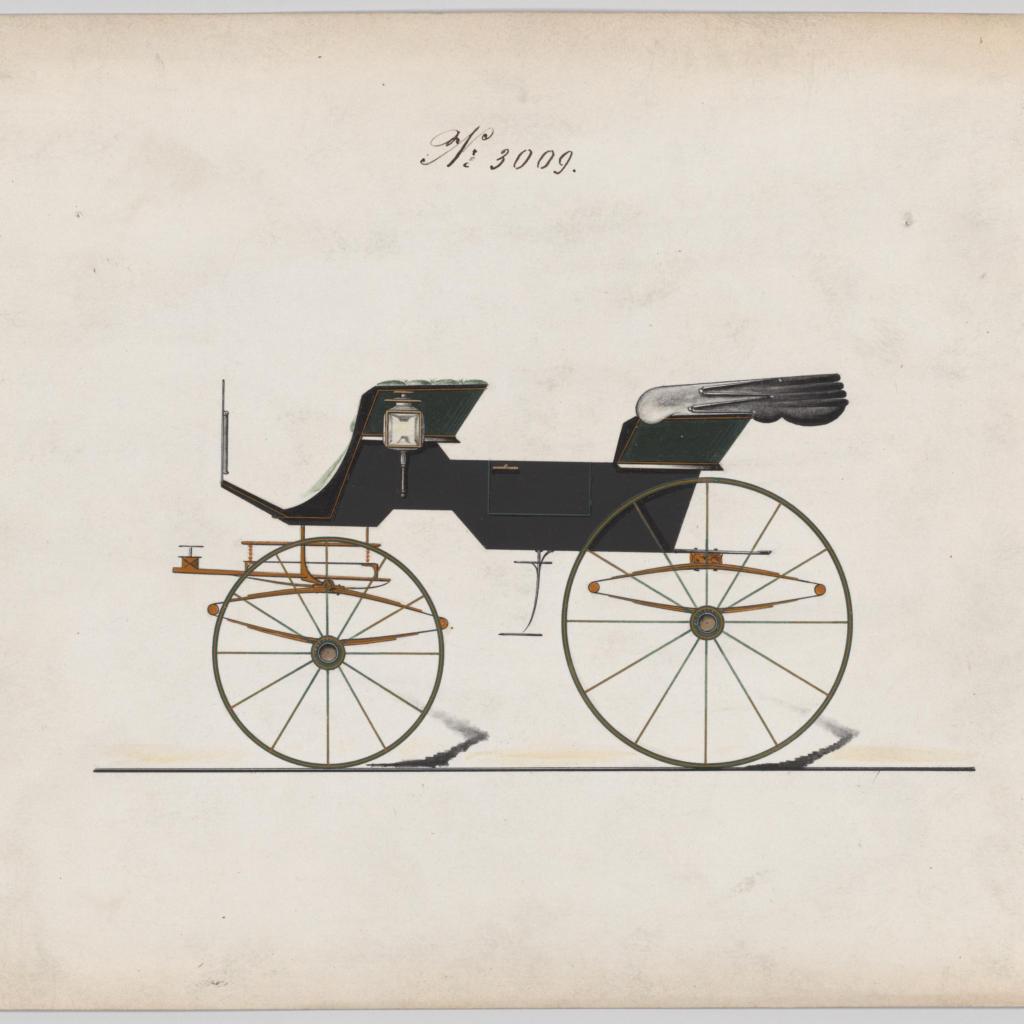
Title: Design for 2 seat Phaeton, no. 3009
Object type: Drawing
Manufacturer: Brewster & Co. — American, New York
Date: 1874
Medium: Pen and black ink, watercolor and gouache with gum arabic
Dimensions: sheet: 7 x 9 7/8 in. (17.8 x 25.1 cm)
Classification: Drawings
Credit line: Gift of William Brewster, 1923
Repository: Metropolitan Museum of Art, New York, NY